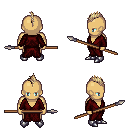
a pixel art fantasy rpg character, male body template, human, tanned skin, red robe, metal pants, white blonde mohawk hairstyle, metal boots, spear, four views (front, back, left, right), 2x2 character sprite sheet, small pixel art, hard edges, no anti-aliasing